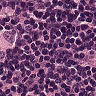
Metastatic tissue present: yes